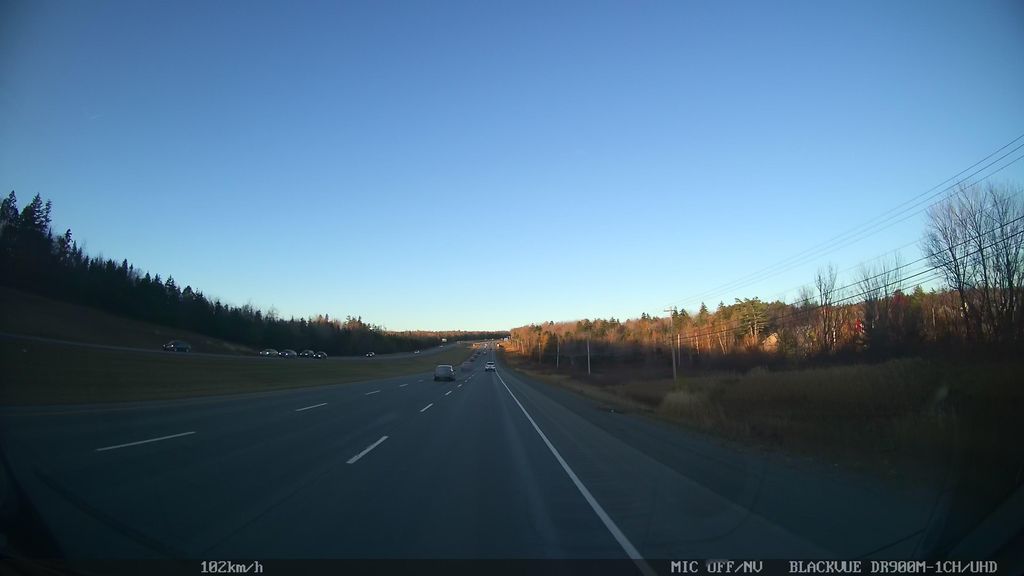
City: halifax